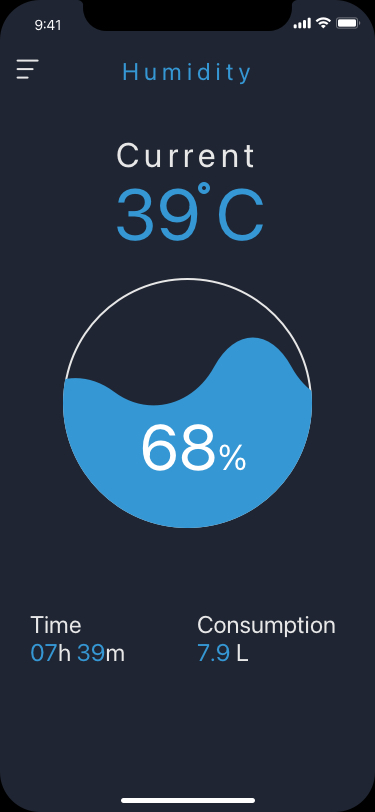
Text in this UI design:
Time
07h 39m
Consumption
7.9 L
68%
39 C
Current
Humidity